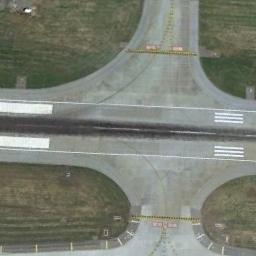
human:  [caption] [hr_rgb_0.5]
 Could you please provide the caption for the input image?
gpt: The runway connects other two roads and several touchdown zone markings and aiming point markings are on the runway .

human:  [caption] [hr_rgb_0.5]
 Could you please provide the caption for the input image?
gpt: The runway is on the grass .

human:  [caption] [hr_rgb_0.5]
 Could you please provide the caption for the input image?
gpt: The grass is beside the runway .

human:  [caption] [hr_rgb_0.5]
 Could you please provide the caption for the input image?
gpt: There are green lawns next to the two connected runways, And there are white short and thick signs on the runway .

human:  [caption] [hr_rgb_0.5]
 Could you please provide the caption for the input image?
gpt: There are green meadows beside the runway .